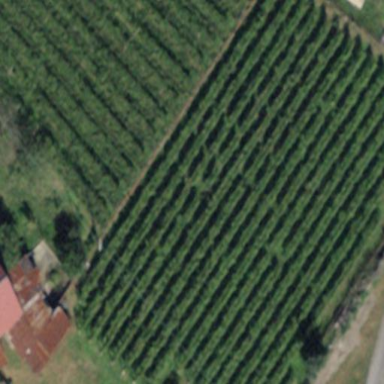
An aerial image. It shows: Vineyard with grape crops.